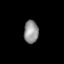
Tissue: lung
Cell type: Endothelial cells
Senescence score: 0.7205
Nuclear area (px): 329
Mean DAPI intensity: 144.334